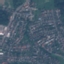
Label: Residential